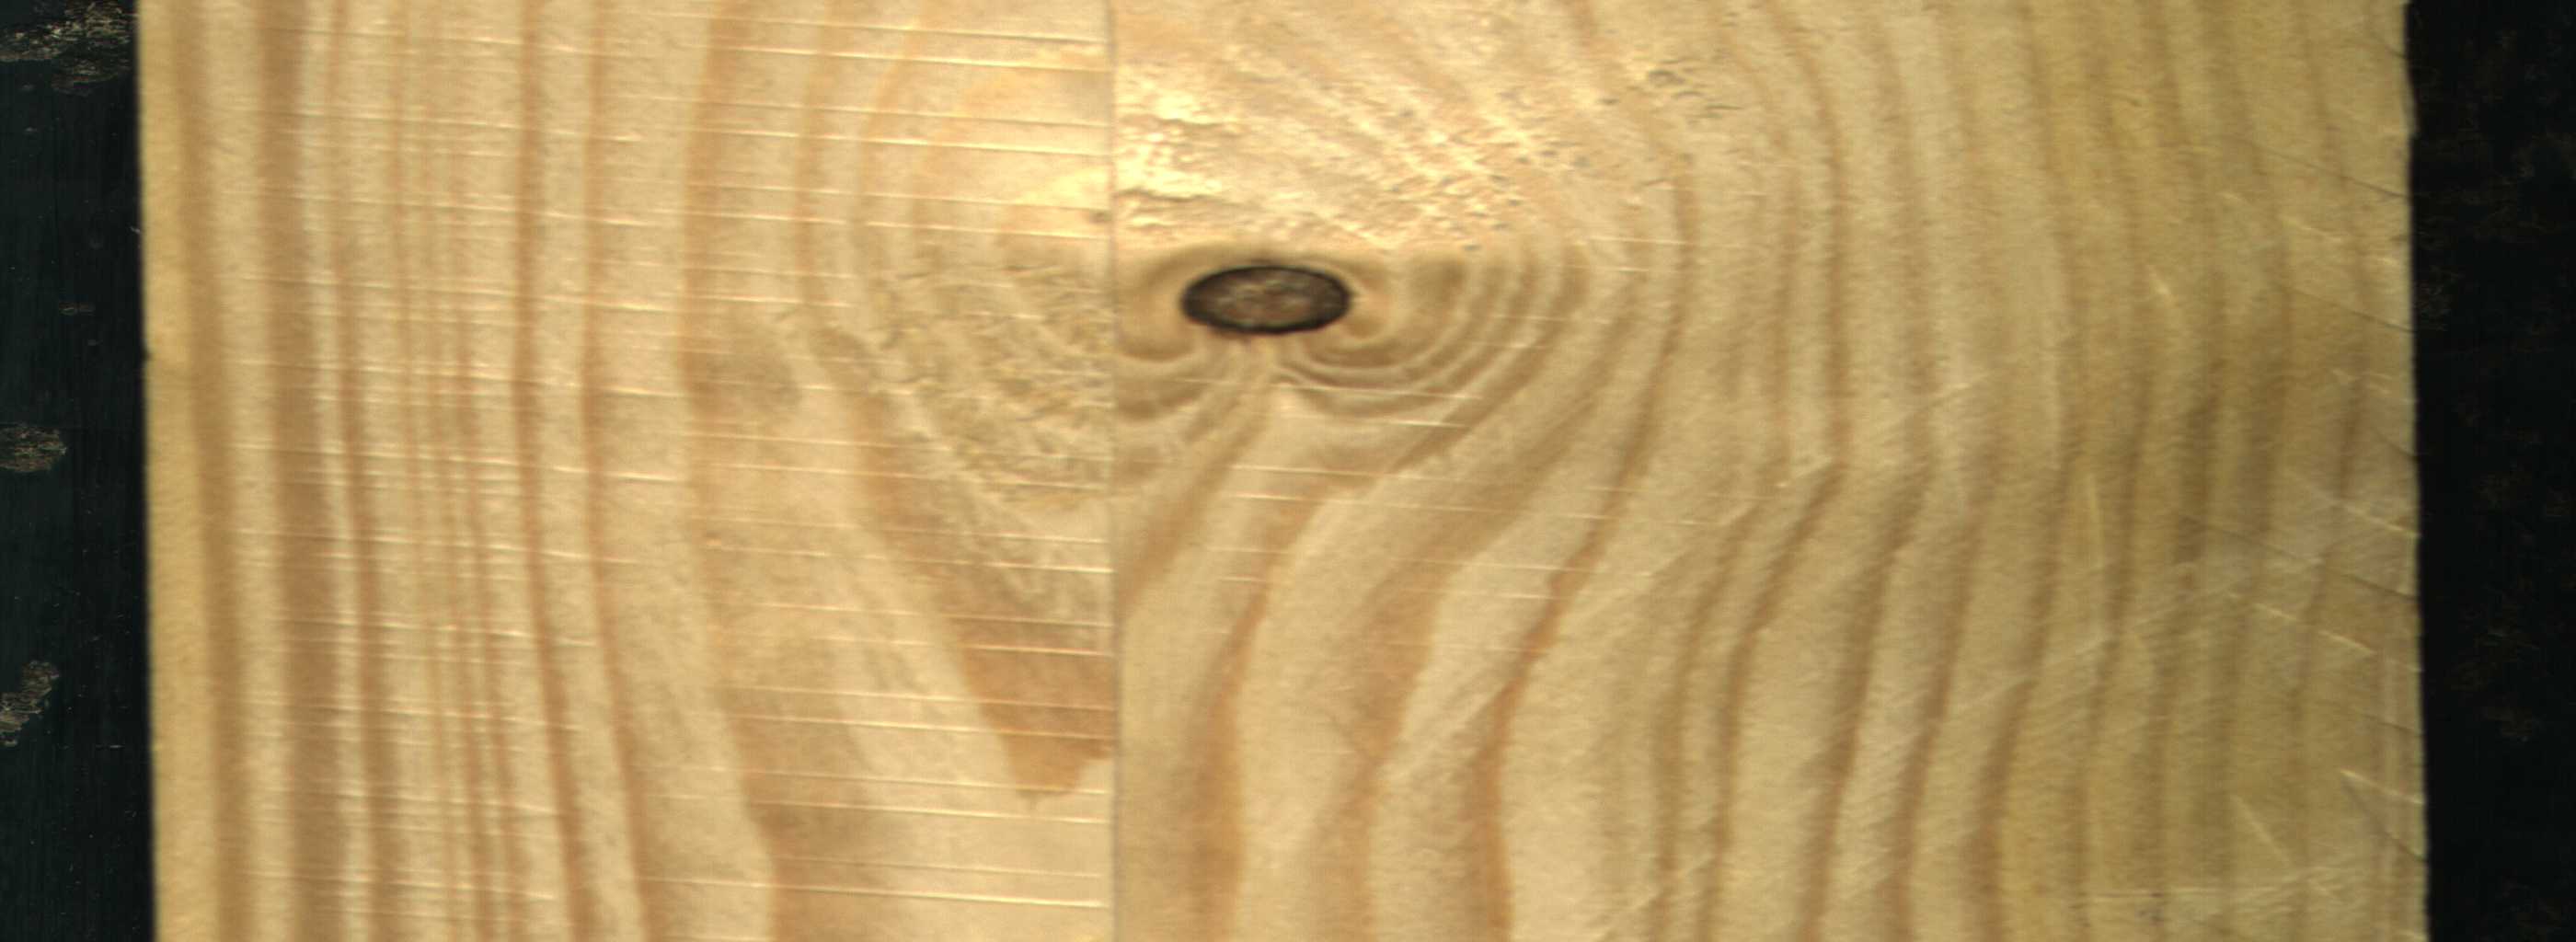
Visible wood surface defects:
Dead_Knot